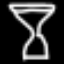
Label: hourglass